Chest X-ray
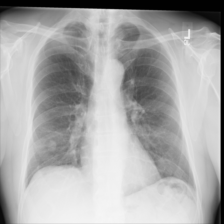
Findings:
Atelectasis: negative
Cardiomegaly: negative
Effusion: negative
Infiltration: negative
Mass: negative
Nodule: negative
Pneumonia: negative
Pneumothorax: negative
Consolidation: negative
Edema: negative
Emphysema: negative
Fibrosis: negative
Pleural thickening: negative
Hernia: negative